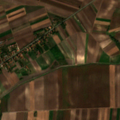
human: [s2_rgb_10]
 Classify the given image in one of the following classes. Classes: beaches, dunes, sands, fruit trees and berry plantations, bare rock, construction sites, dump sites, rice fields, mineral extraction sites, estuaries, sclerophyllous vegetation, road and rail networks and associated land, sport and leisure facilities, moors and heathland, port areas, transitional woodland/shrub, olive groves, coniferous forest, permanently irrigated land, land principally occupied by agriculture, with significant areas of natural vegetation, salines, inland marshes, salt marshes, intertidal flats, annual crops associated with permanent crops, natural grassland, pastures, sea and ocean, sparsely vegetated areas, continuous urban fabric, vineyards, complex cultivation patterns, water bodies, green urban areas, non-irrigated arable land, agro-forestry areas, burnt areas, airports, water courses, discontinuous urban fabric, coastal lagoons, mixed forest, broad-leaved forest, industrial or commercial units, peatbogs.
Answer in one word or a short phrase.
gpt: discontinuous urban fabric, non-irrigated arable land, complex cultivation patterns